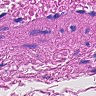
Metastatic tissue present: no